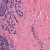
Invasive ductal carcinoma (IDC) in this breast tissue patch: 1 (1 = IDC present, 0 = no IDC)